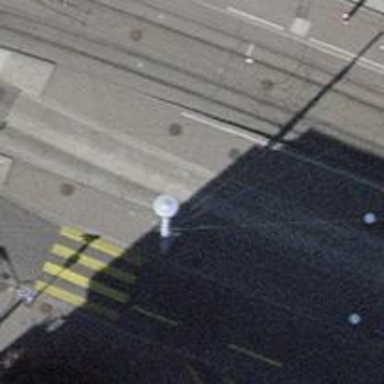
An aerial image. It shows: Traffic surveillance system in place.